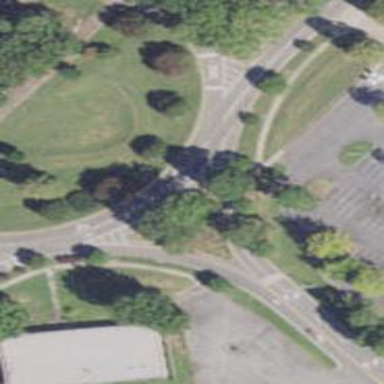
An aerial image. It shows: Secondary road with asphalt surface leading to roundabout junction.